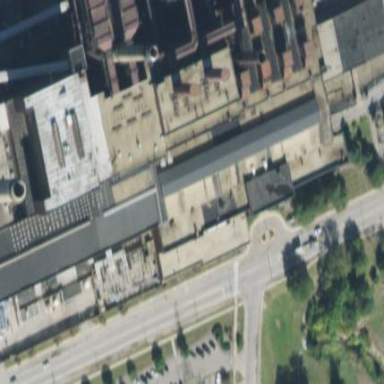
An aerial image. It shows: Industrial building.